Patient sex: M
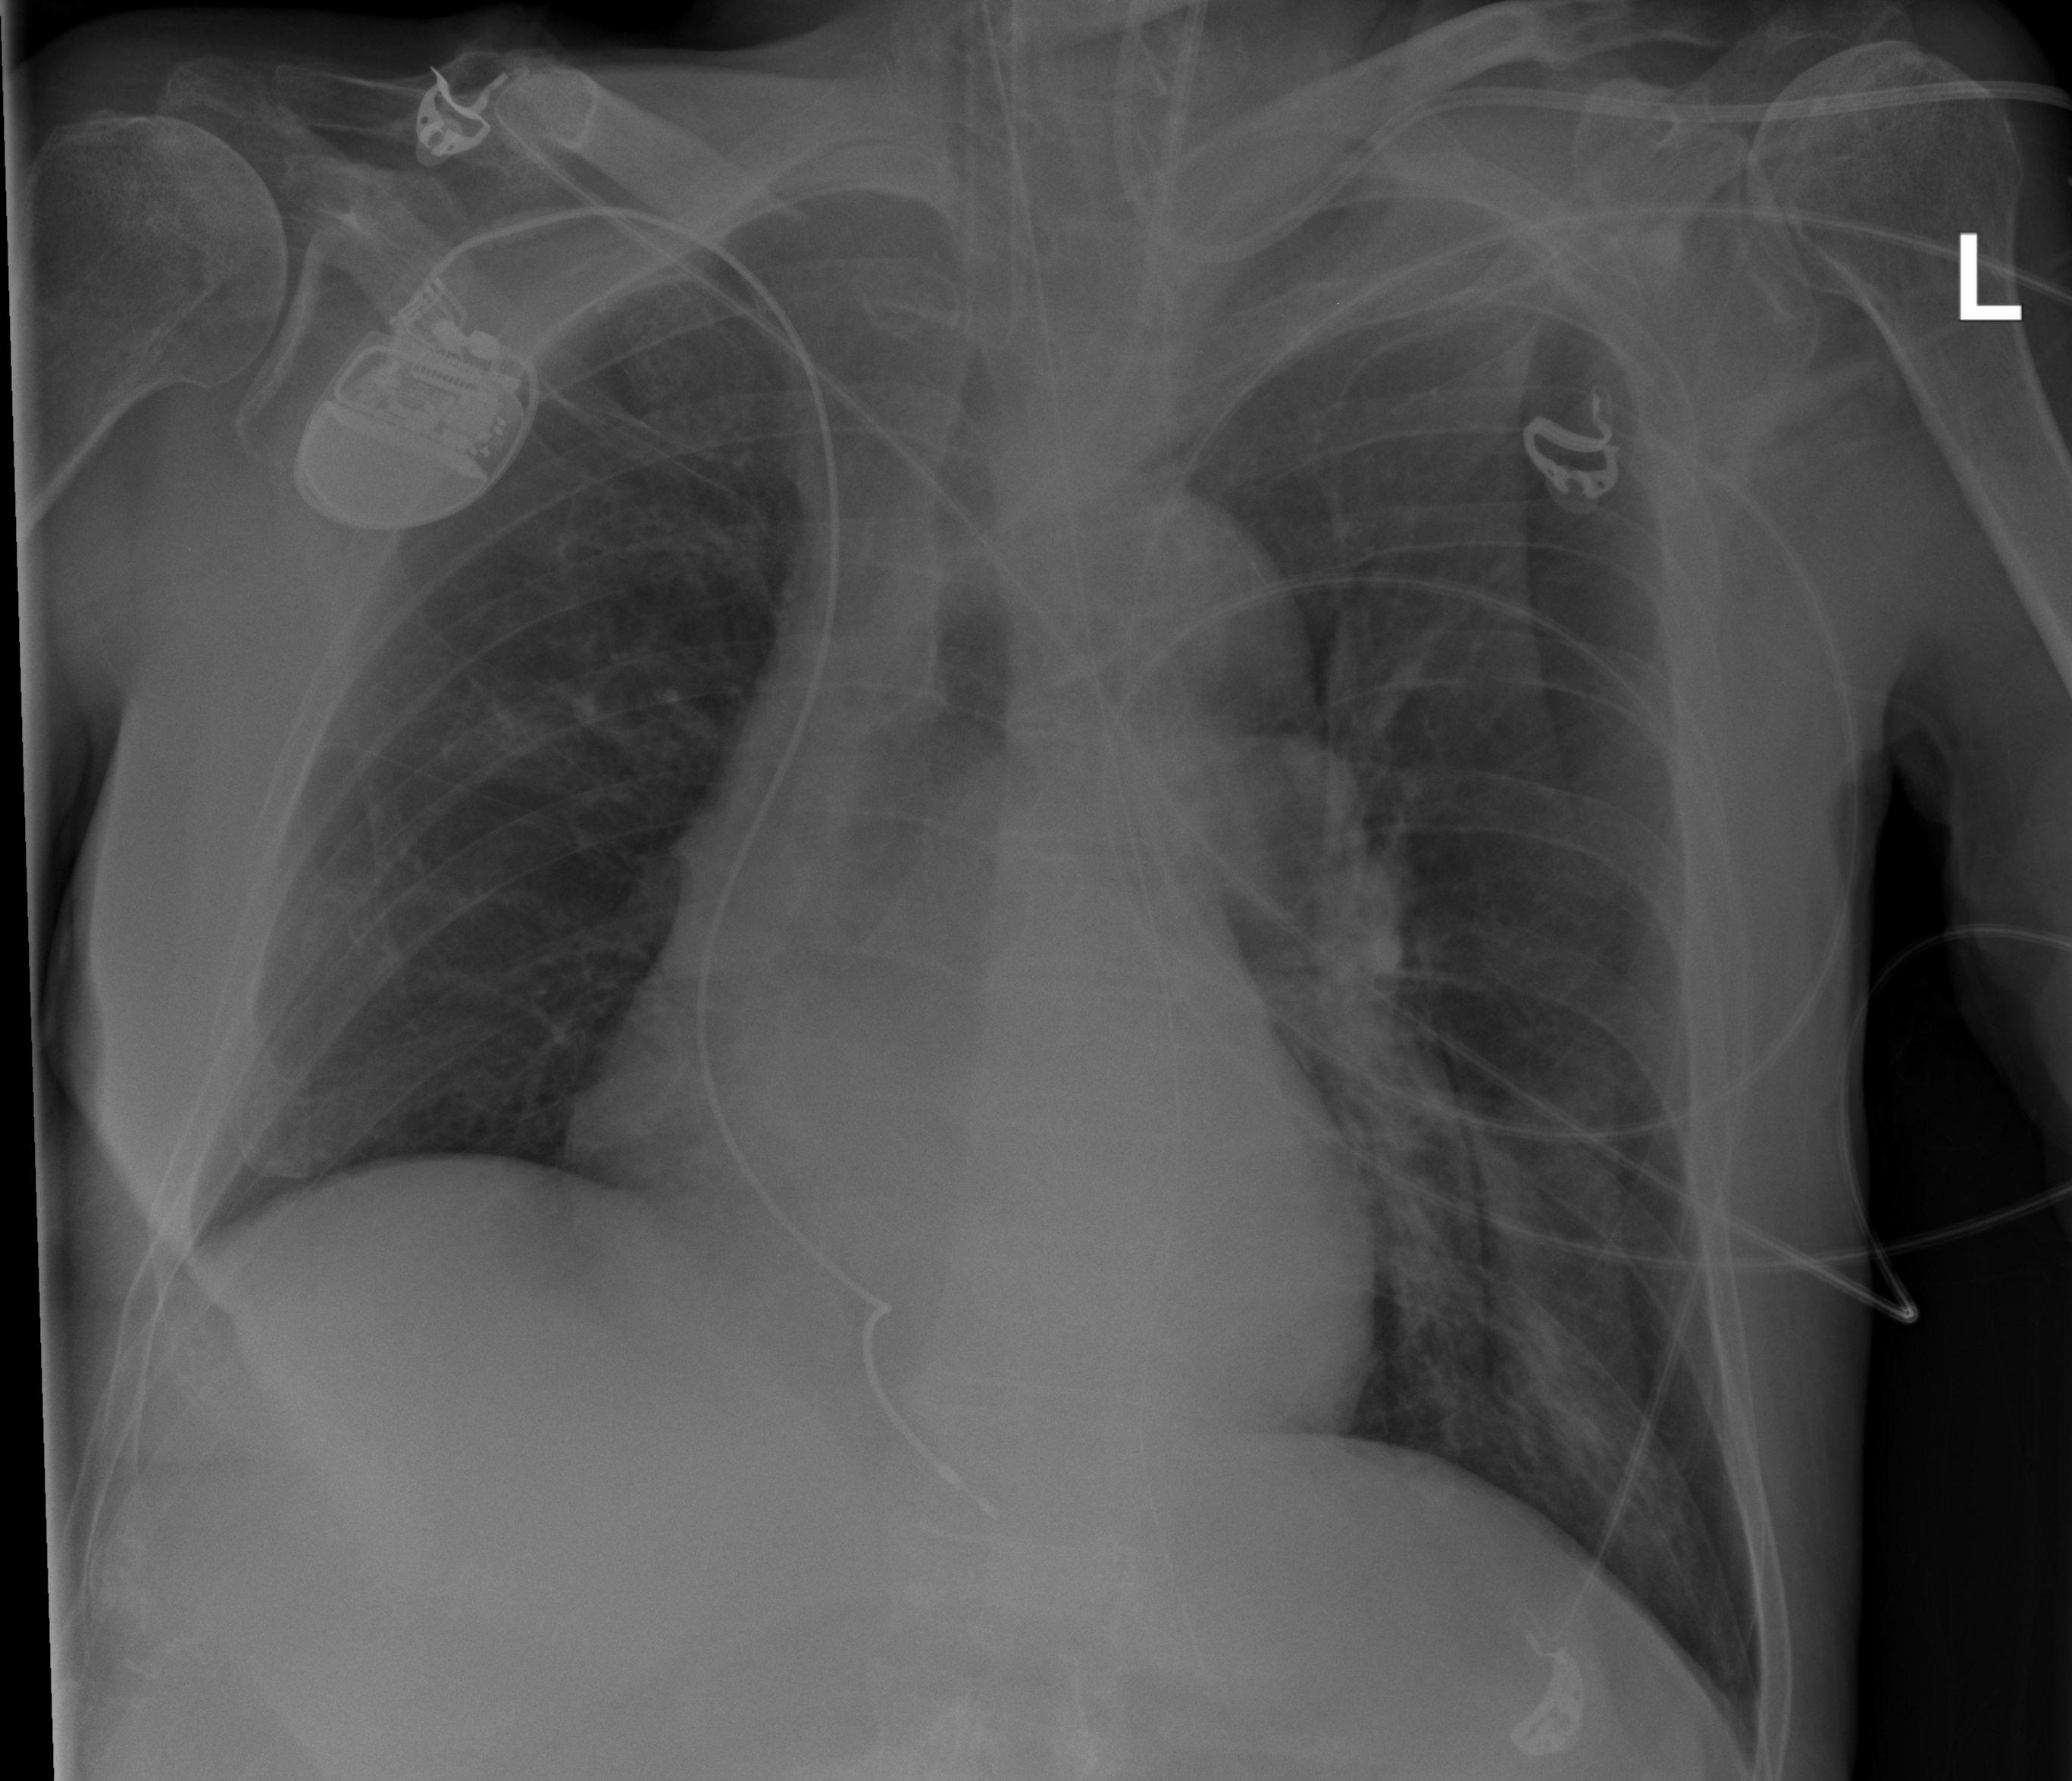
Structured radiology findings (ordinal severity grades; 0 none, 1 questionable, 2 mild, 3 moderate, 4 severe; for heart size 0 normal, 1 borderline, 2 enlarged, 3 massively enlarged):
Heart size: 1
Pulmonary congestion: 0
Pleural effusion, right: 0
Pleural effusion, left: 0
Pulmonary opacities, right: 0
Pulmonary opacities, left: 1
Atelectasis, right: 0
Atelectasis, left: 1